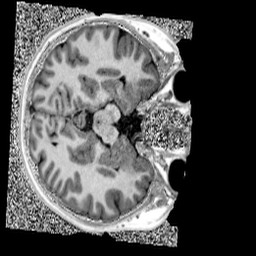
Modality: UNIT1
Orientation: axial
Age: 11
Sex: male
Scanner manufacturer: siemens
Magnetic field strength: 3 T
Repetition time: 4 s
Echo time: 0.00299 s